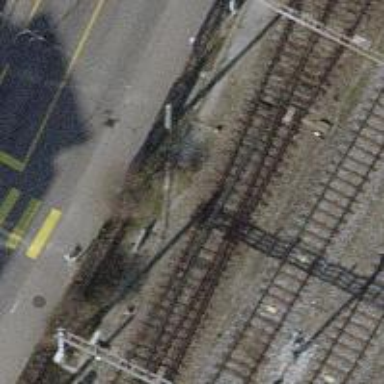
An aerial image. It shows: Railway switch.